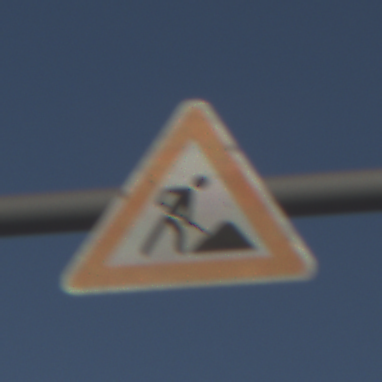
Verkehrszeichen: Arbeitsstelle
Umgebung: Outdoor, Suburban
Tageszeit: SunriseSunset
Wetter: PartlyCloudy
Licht: Natural
Jahreszeit: NotSpecified
Kontrast: HighContrast